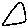
Label: triangle